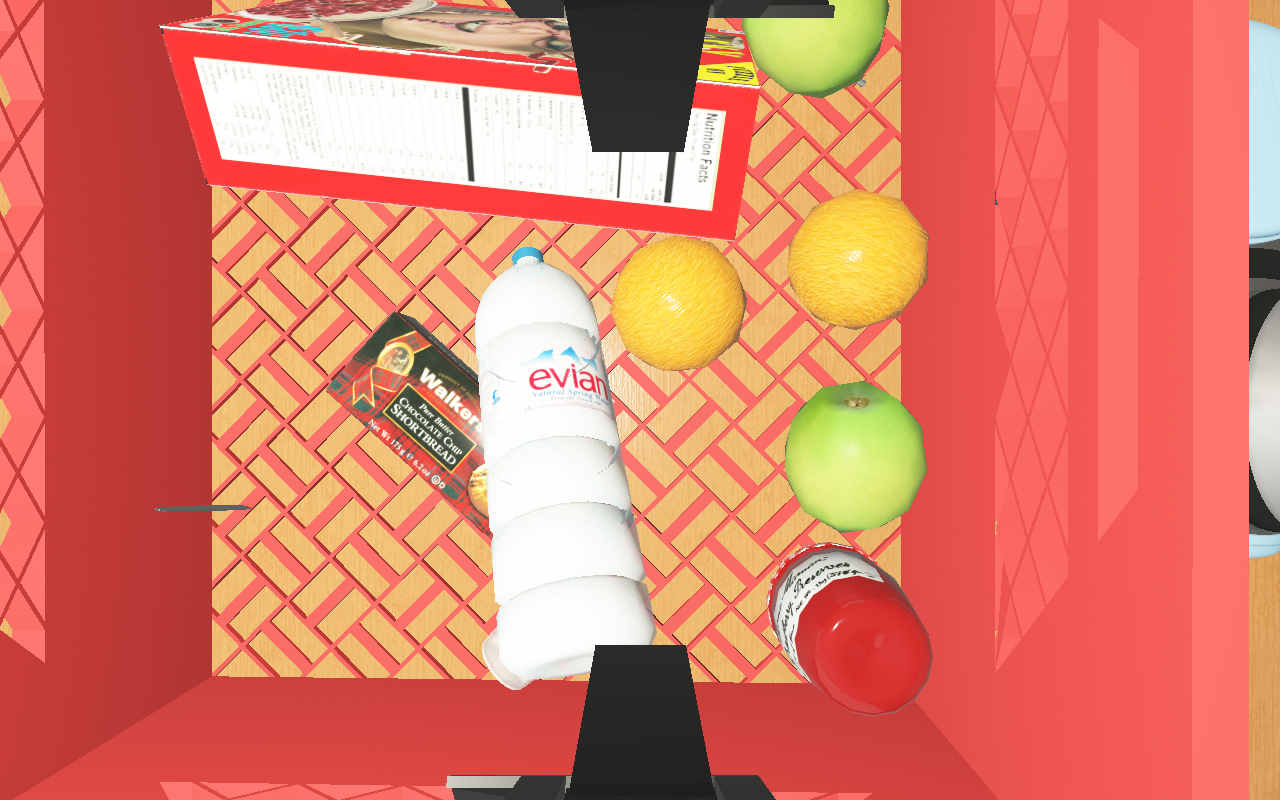
Objects in the scene:
carafe
water bottle
apple
apple
orange
plate
glass
wineglass
cereal box
biscuit box